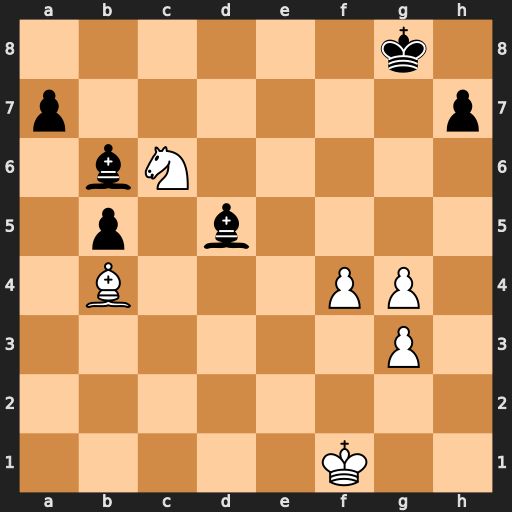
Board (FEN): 6k1/p6p/1bN5/1p1b4/1B3PP1/6P1/8/5K2
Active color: w
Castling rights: -
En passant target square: -
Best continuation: Ne7+ Kf7 Nxd5